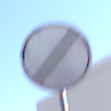
Verkehrszeichen: EndeSaemtlicherBegrenzungen
Umgebung: Outdoor, Urban
Tageszeit: MorningAfternoon
Wetter: Clear
Licht: Natural
Jahreszeit: NotSpecified
Kontrast: HighContrast